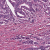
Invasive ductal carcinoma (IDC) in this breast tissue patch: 1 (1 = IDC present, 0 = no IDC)